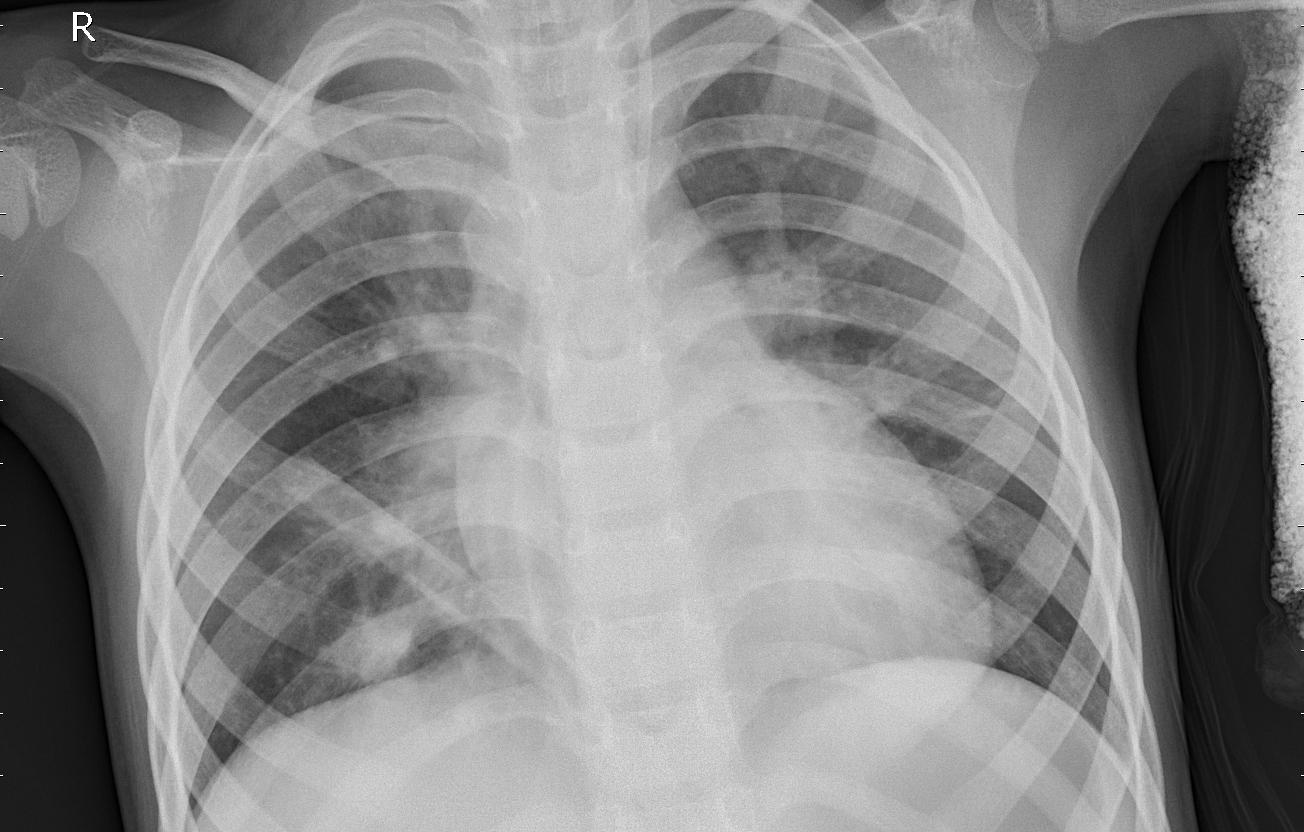
Diagnosis: PNEUMONIA